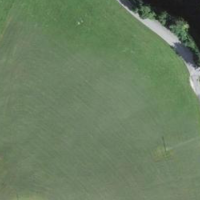
EUNIS habitat code: 25
Species observed at this site:
Saxifraga rotundifolia